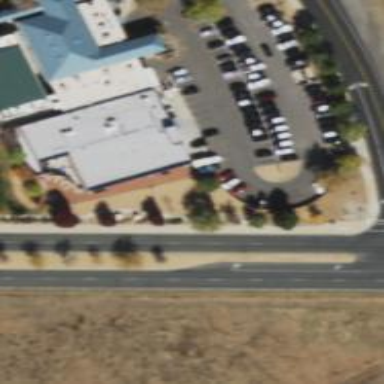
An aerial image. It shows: Police building.